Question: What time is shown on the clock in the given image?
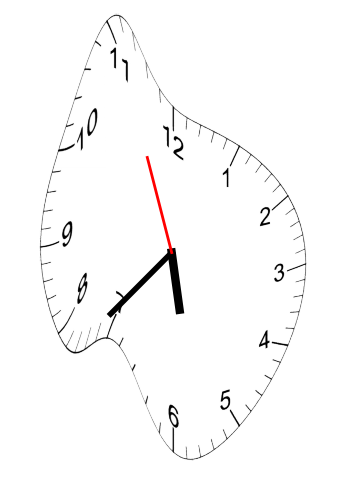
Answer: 05:36:56